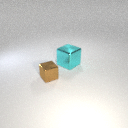
small brown metal cube to the left of large cyan metal cube